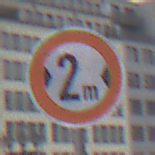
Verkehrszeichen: TatsaechlicheBreite2
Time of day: Midday
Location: Outdoor (Urban)
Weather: Overcast
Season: NotSpecified
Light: Natural